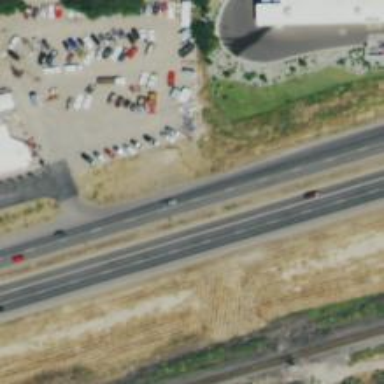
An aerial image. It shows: Asphalt road with grade 1 trunk. This expressway has smooth surface.